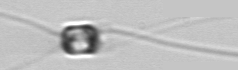
Label: Chaetoceros